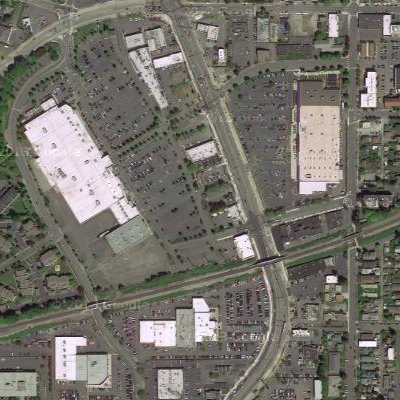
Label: gParking